Field crop: tomato
Growth stage: 1
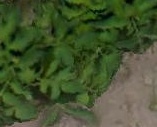
Species: tomato